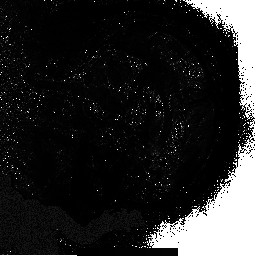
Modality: T2starmap
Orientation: sagittal
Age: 69
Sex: male
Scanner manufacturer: siemens
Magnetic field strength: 3 T
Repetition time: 0.043 s
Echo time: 0.00184 s